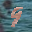
Label: 9